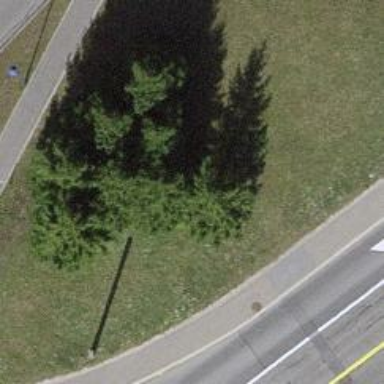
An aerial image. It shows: Urban tree with needle-leaved evergreen.